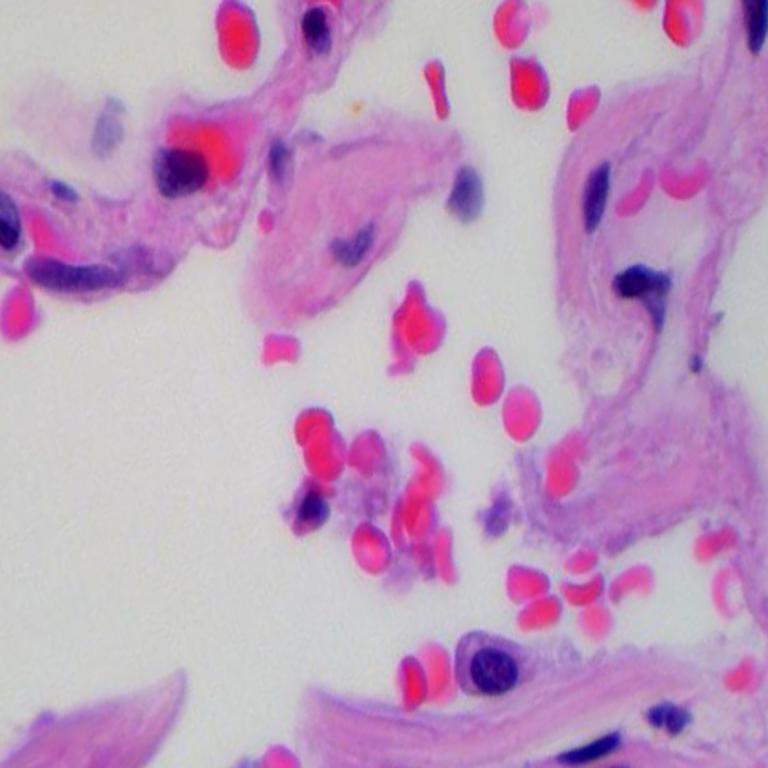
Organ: lung
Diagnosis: benign